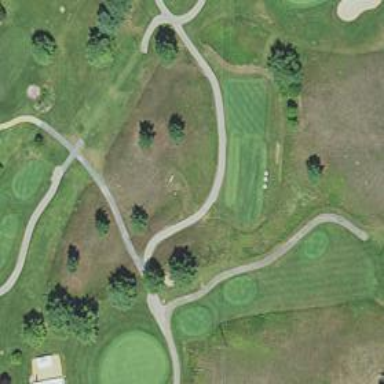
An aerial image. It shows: Path for both road and golf.